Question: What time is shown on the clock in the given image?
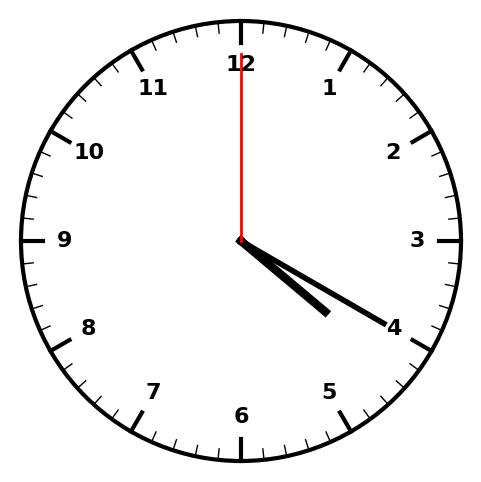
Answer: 04:20:00